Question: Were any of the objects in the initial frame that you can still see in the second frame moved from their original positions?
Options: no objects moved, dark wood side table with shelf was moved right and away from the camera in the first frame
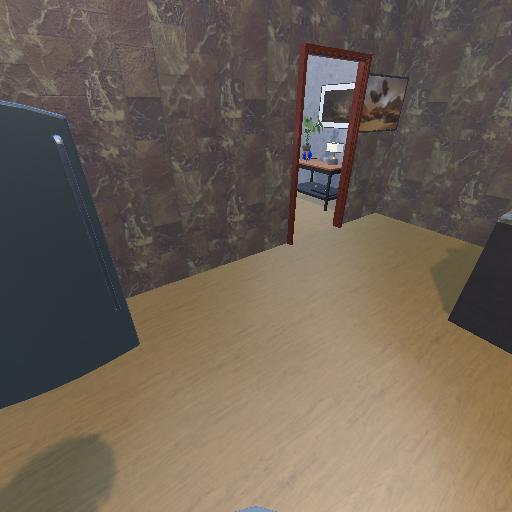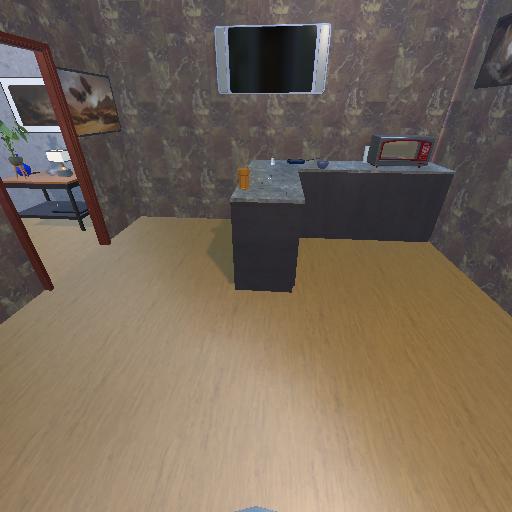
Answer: no objects moved